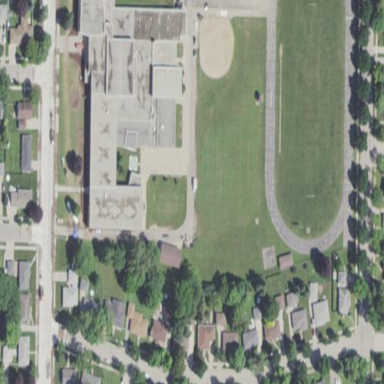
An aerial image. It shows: School.